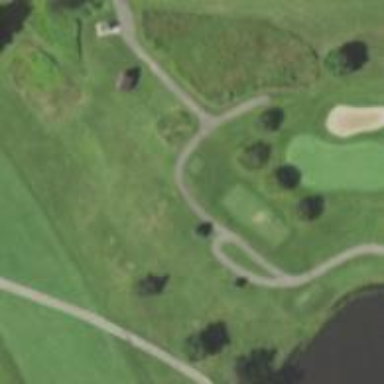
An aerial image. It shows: Golf tee.